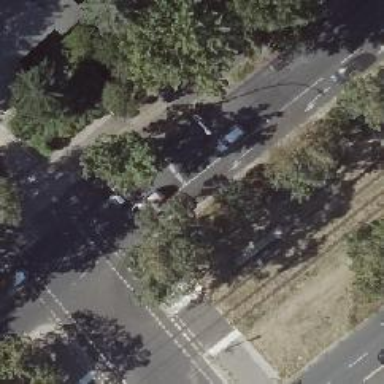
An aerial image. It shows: Traffic island located on footway.